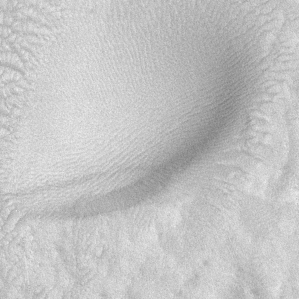
Label: frost